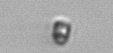
Label: Pyramimonas